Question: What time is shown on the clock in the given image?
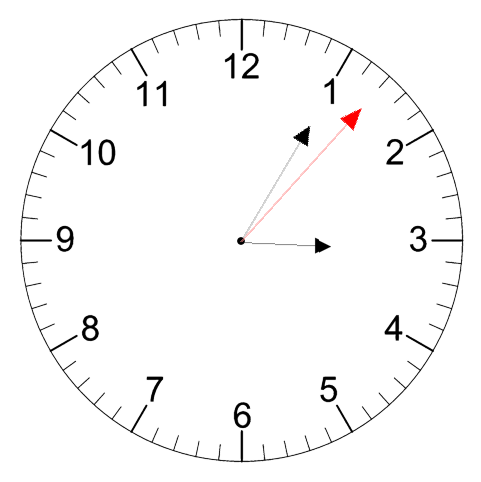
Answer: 03:05:07